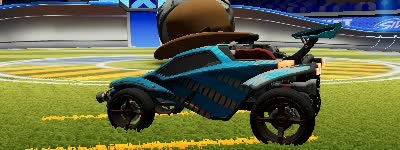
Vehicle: octane